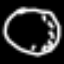
Label: clock